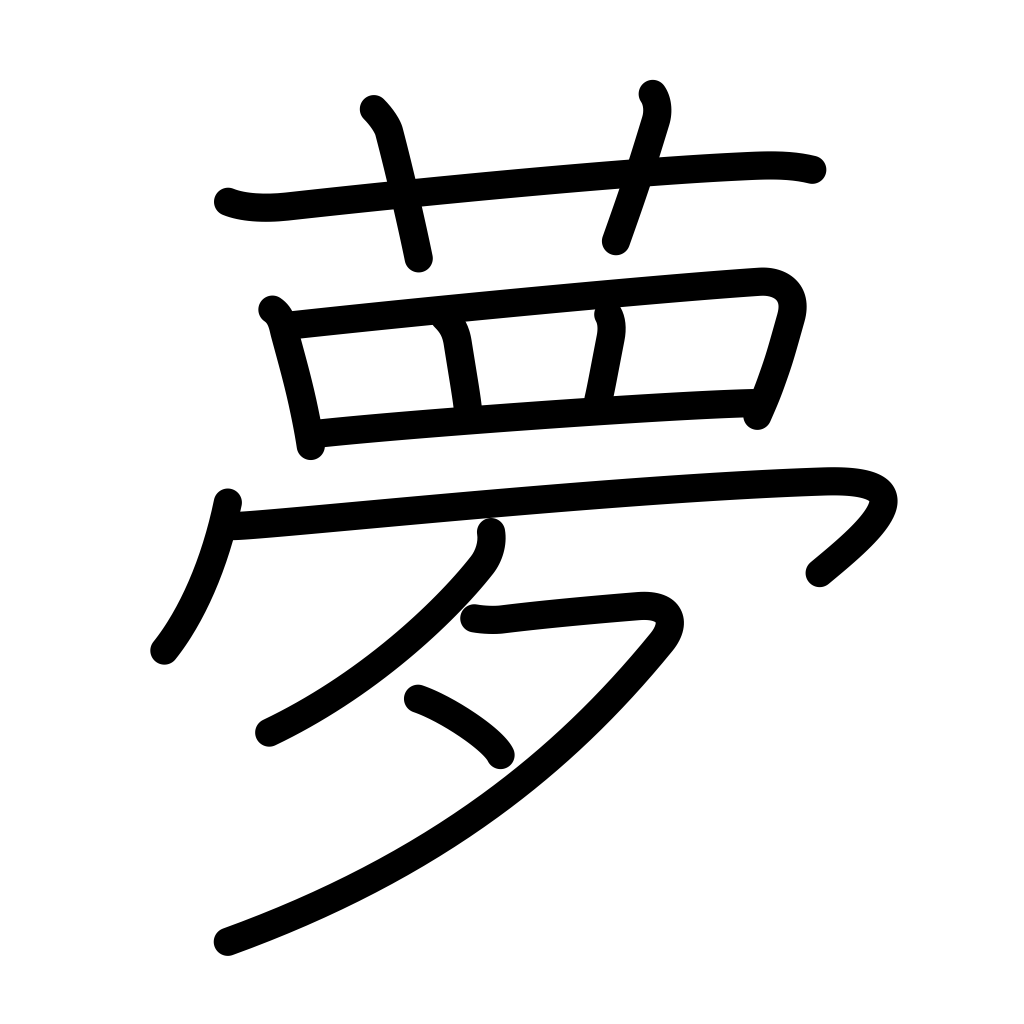
Meaning: dream, vision, illusion